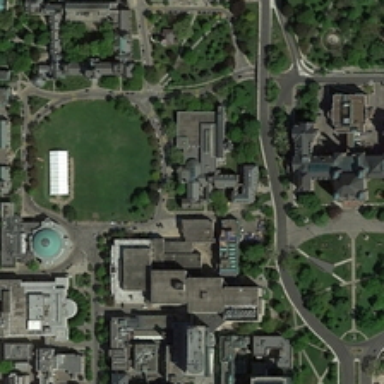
Many buildings and green trees are in a school .